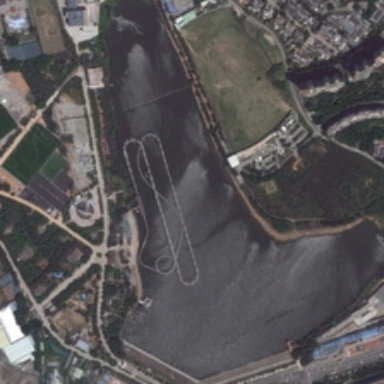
A vast artificial lake was built in the park .